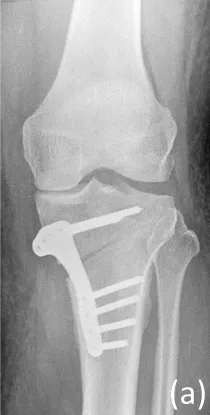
Anterior-posterior p) radiograph on postoperative day 2 after primary osteotomy and osteosynthesis by a plate fixator Additionally, lateral views were shown in the same order as the.
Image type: radiology (x_ray)